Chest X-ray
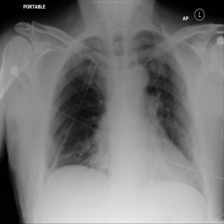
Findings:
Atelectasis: positive
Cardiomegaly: negative
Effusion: negative
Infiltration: negative
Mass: negative
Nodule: negative
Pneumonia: negative
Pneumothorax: positive
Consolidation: negative
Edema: negative
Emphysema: negative
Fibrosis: negative
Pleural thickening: negative
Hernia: negative